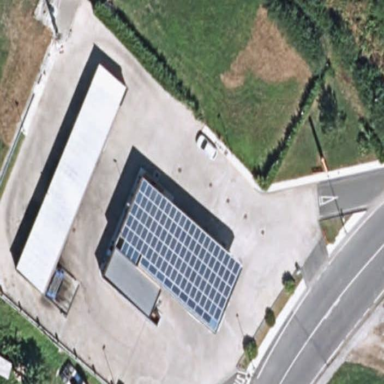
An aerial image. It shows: Fuel station.